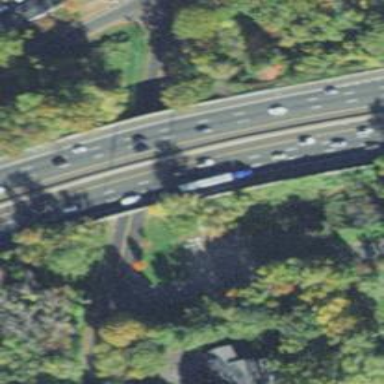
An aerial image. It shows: Asphalt bridge over motorway.